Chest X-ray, PA view. Patient: 41 years old, sex F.
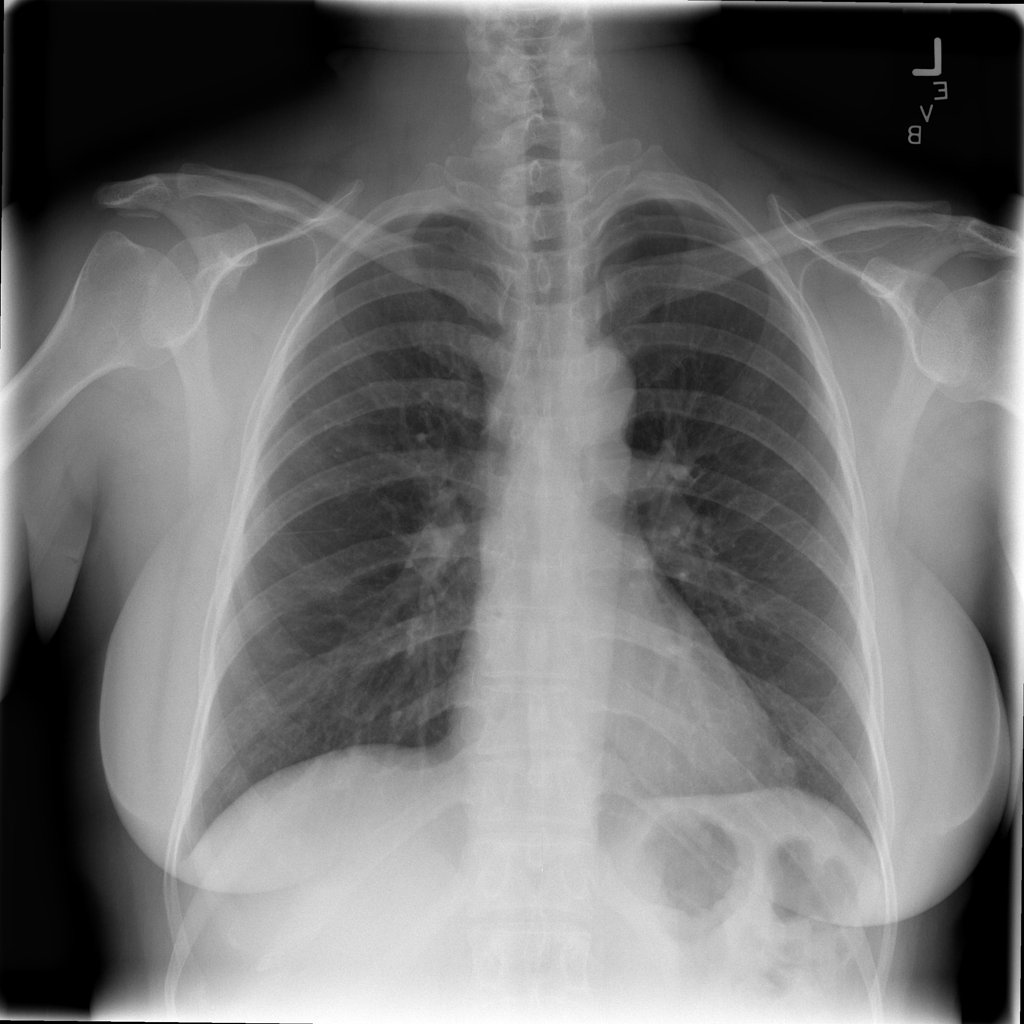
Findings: No Finding